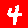
Digit: 4